Here is the continuous-wavelet rendering of a rotor kit's vibration signal. Diagnose the rotating machine from this image, choosing from: normal, misalignment, unbalance, looseness.
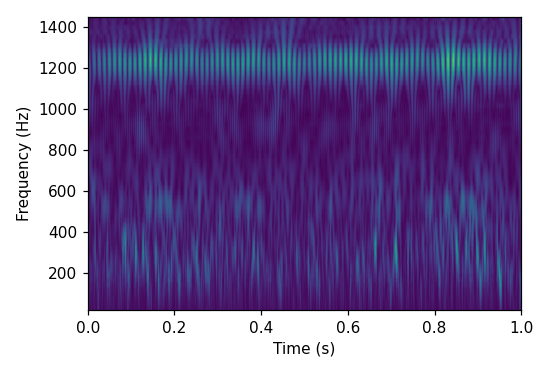
Answer: misalignment